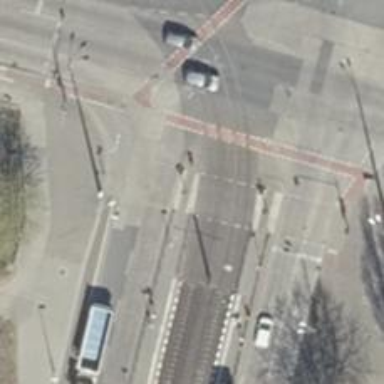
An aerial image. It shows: Traffic island located on footway.